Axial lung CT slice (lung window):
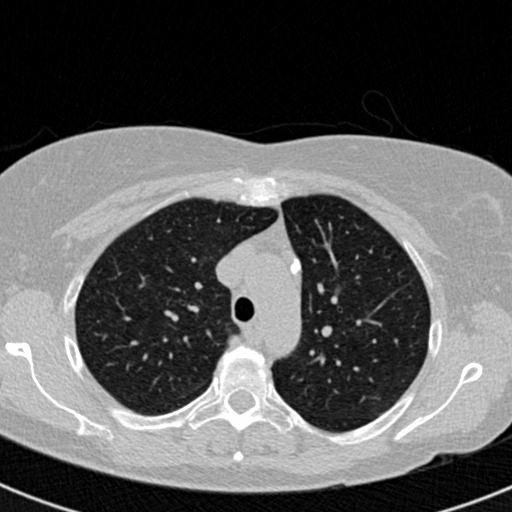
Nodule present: no